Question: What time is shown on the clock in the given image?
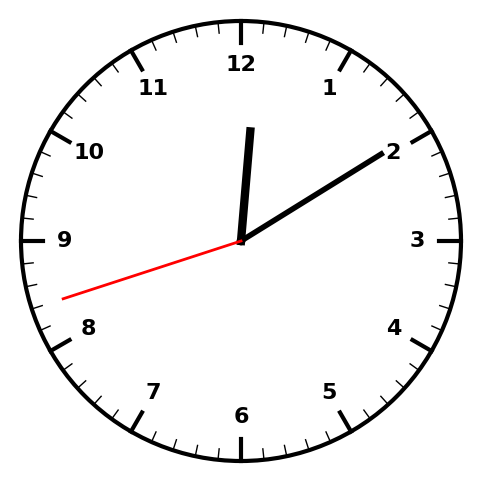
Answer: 12:09:42